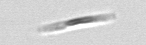
Label: Bacillariophyceae